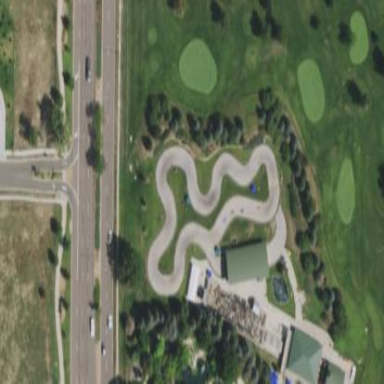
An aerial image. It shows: Karting raceway for sports enthusiasts.